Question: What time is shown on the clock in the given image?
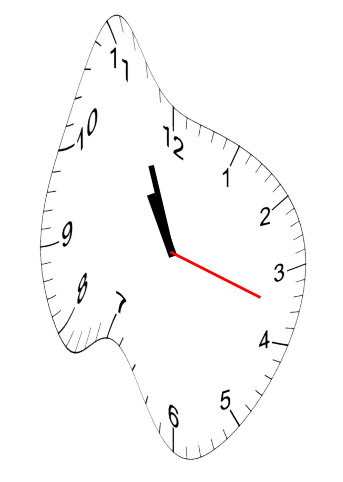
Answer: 10:56:18